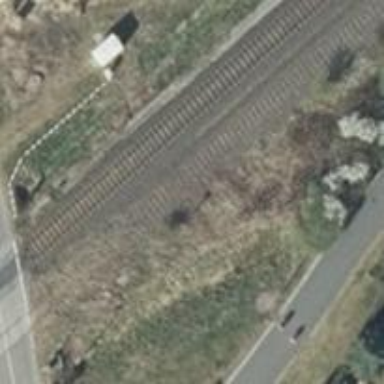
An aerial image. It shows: Abandoned railway.